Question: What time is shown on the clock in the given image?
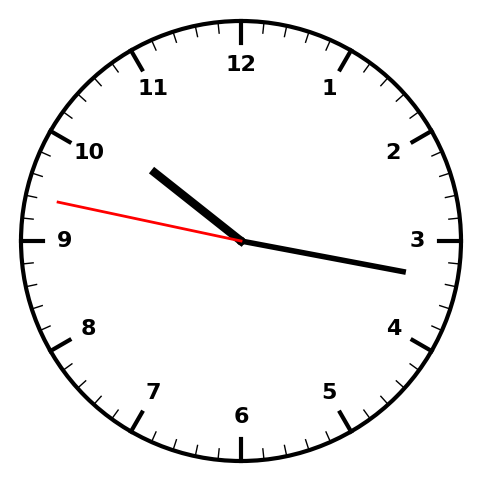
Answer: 10:16:47